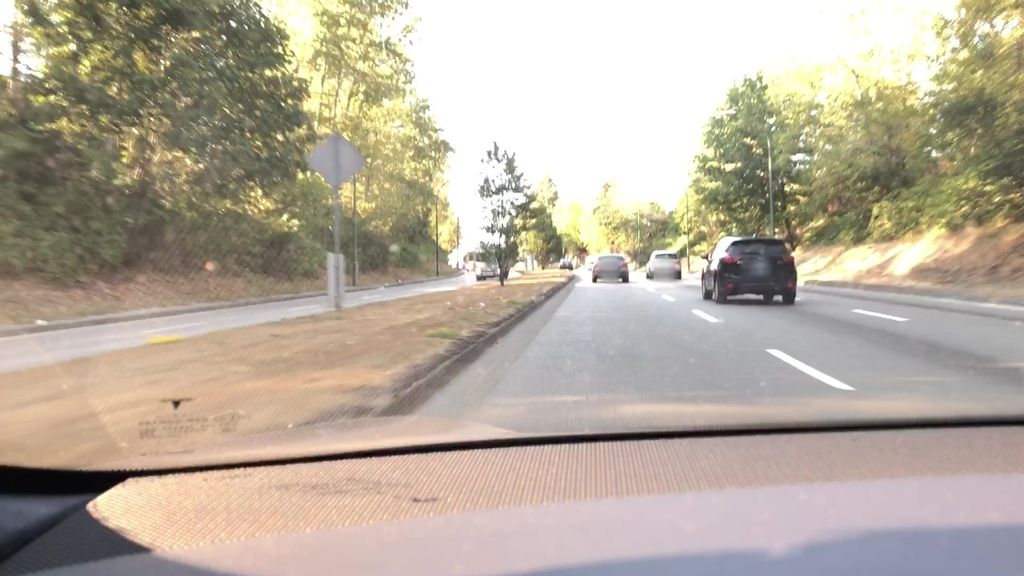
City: vancouver